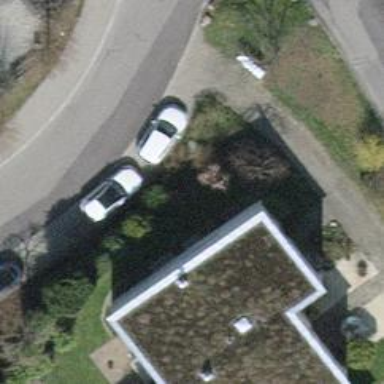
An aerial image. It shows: Terrace building.